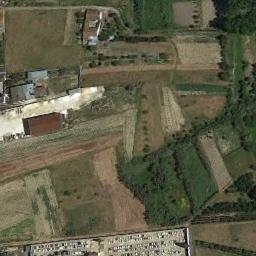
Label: terrace